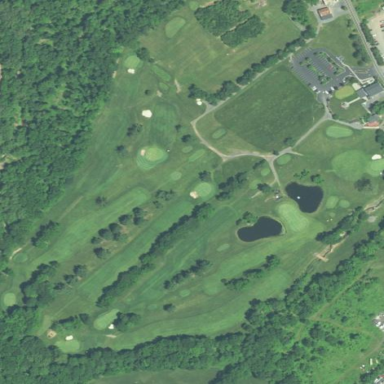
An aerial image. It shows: Golf course.